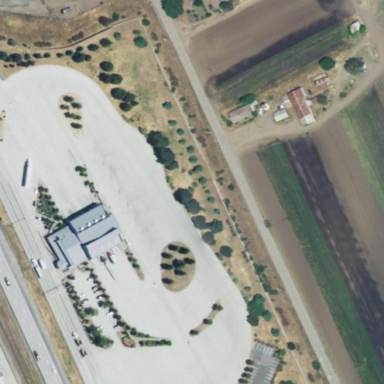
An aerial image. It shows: Industrial area containing police checkpoint and weigh station.